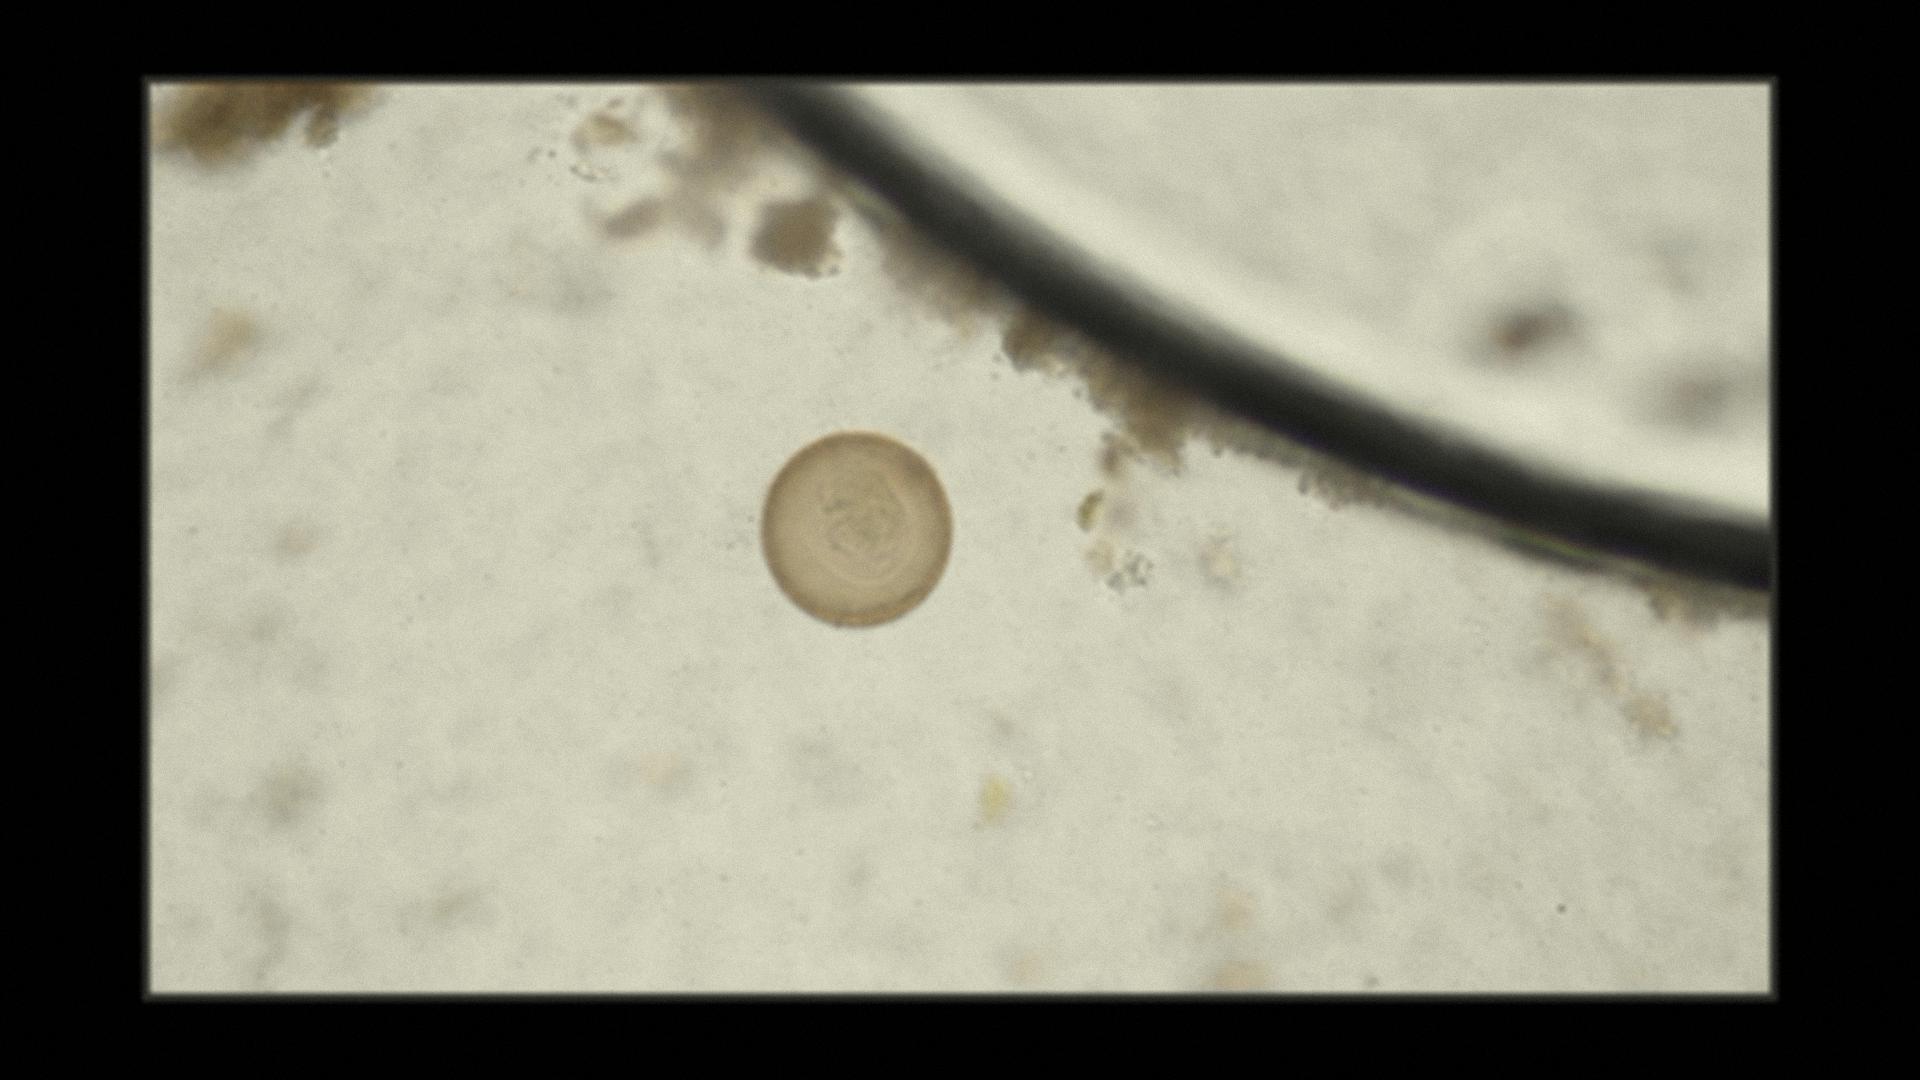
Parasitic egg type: Hymenolepis diminuta